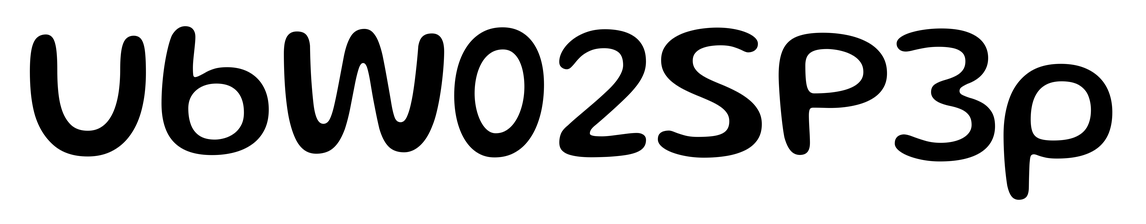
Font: Gluten_Regular